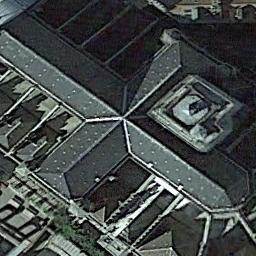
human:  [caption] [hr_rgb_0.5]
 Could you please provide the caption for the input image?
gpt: This is a church  There are many trees around it .

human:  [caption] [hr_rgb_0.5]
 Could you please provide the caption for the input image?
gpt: A church with a gray roof with a cross-shaped roof on the main house .

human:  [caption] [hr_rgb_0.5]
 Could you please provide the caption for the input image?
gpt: There is a church with a gray roof .

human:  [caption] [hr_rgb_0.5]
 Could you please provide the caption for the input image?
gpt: The church with a tower and the rest of the church has a cross-shaped sloping roof .

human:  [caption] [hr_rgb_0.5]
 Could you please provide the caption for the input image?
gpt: A church with a cross structure painted in gray .